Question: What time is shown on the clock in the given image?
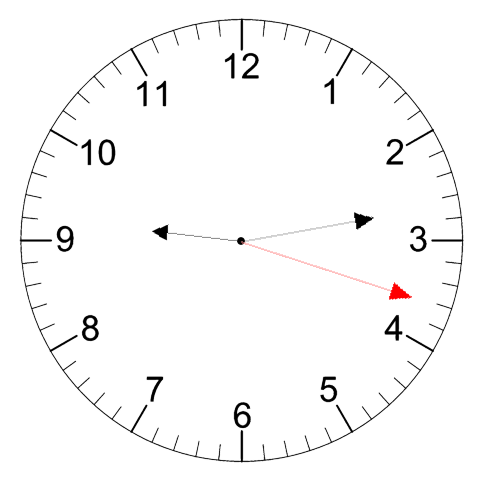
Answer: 09:13:18